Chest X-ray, PA view. Patient: 55 years old, sex M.
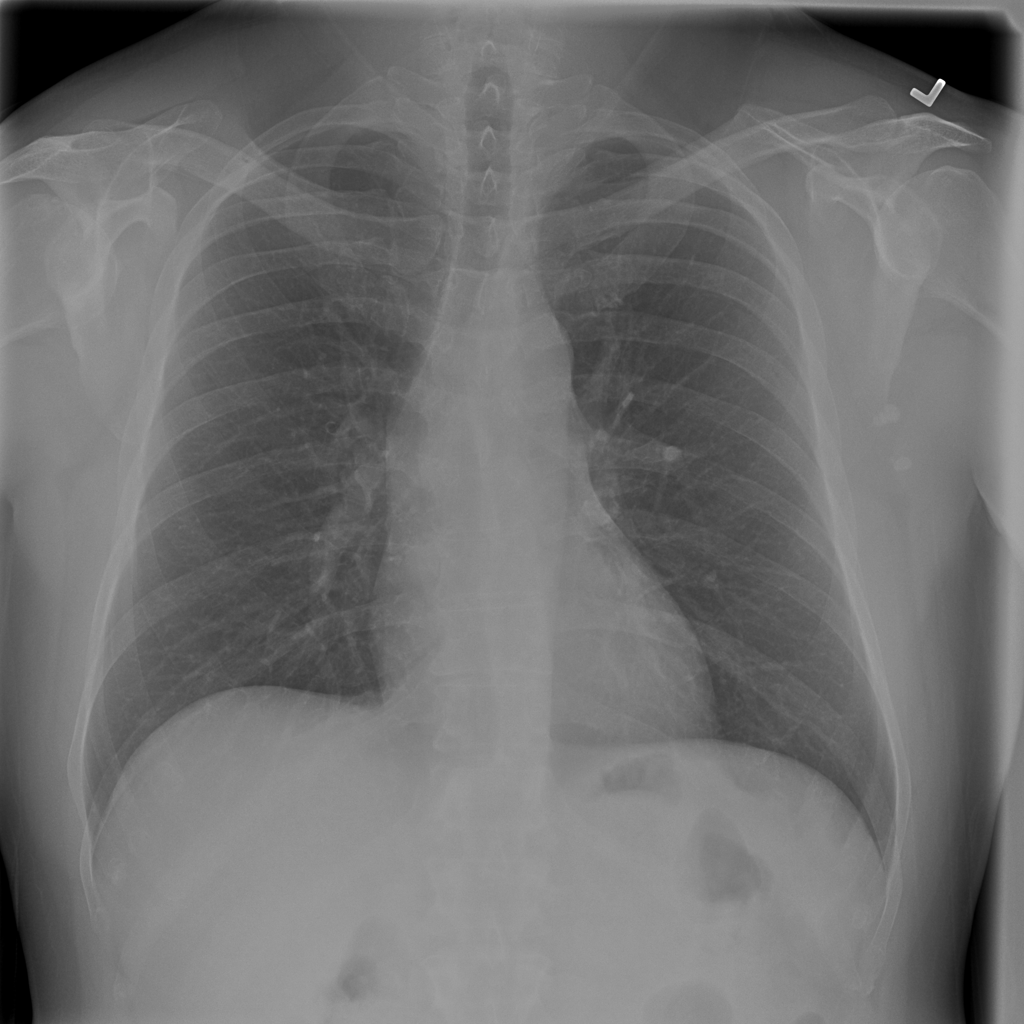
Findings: No Finding